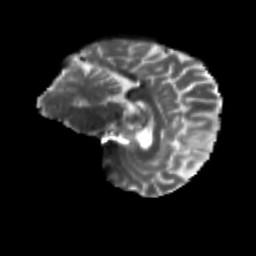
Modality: T2w
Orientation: sagittal
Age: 67
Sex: male
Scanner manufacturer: siemens
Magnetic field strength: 3 T
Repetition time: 4.71 s
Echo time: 0.0906 s